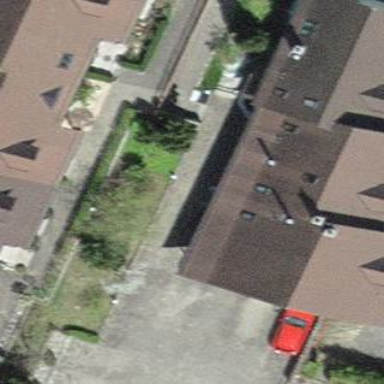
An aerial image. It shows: Terrace building.